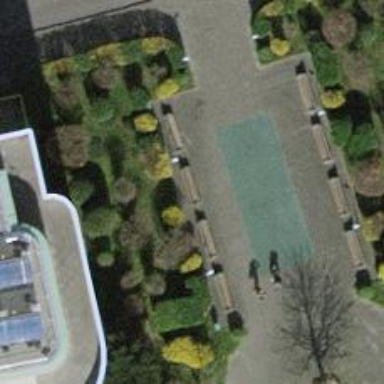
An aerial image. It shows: Concrete bench.